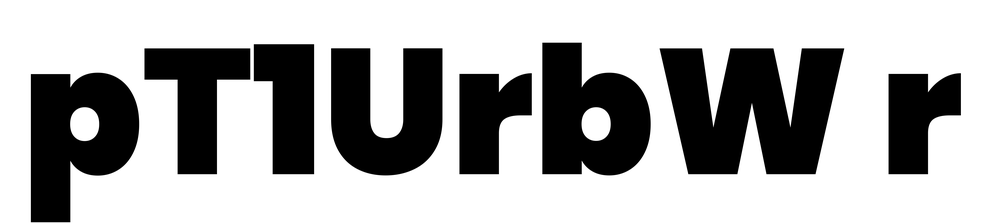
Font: Poppins-Black